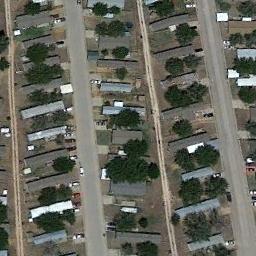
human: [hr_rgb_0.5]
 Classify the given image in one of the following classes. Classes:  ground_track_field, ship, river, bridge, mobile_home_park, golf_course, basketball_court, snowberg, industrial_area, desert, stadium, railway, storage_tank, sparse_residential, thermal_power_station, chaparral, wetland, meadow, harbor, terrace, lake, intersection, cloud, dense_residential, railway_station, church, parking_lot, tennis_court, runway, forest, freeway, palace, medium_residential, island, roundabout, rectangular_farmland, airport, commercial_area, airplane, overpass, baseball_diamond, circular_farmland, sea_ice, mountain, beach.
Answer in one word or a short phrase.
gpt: mobile_home_park